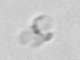
Label: detritus